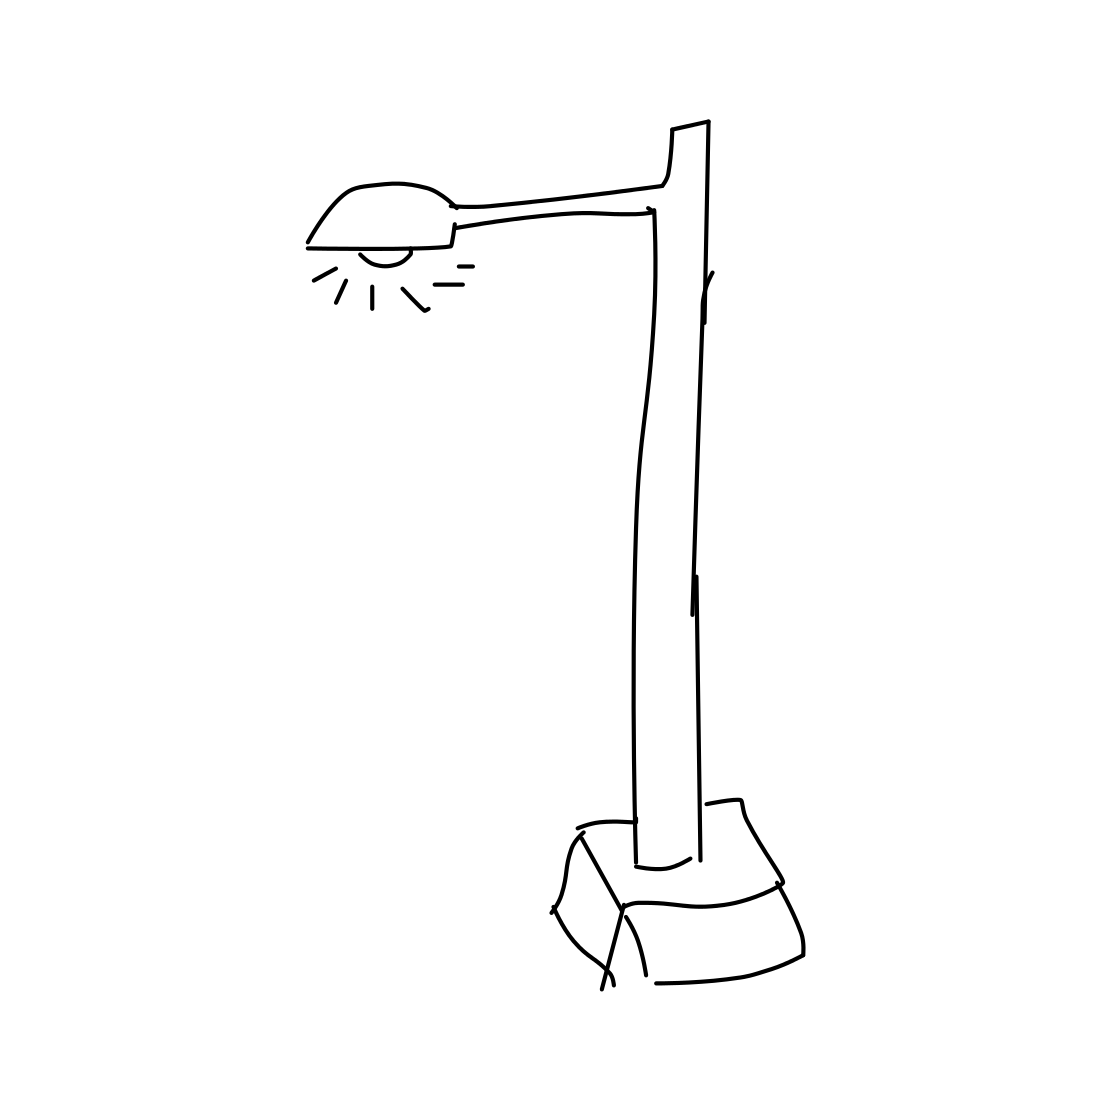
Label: streetlight